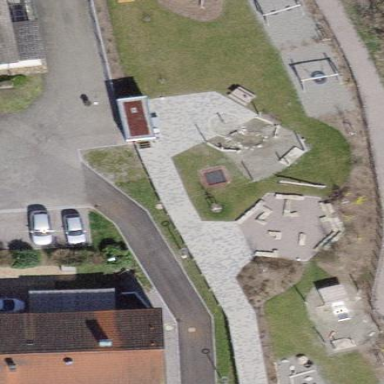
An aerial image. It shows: Playground area for leisure activities on the land.